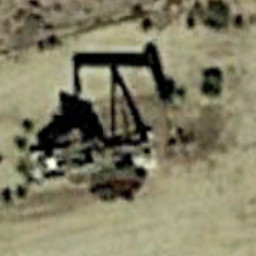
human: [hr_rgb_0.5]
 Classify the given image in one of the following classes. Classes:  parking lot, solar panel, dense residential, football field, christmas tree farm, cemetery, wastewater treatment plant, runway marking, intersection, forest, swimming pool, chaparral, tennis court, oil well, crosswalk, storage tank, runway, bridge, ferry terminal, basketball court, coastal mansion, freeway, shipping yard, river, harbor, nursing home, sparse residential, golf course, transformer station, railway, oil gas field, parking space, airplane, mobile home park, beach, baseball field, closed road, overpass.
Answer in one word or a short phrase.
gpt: oil well